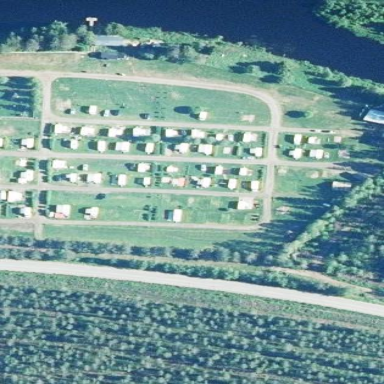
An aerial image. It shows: Caravan site with sanitary dump station for travelers.